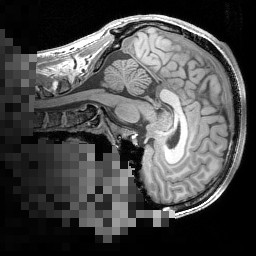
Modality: T1w
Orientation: sagittal
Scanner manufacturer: siemens
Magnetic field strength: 3 T
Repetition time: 1.5 s
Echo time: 0.00291 s